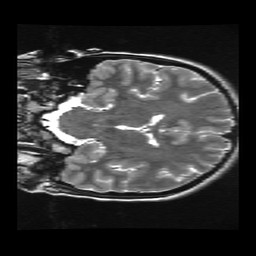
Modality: T2w
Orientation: coronal
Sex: female
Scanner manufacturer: ge
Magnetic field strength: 3 T
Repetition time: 5 s
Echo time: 0.1015 s